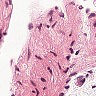
Metastatic tissue present: no